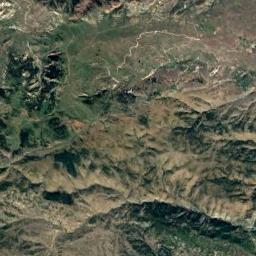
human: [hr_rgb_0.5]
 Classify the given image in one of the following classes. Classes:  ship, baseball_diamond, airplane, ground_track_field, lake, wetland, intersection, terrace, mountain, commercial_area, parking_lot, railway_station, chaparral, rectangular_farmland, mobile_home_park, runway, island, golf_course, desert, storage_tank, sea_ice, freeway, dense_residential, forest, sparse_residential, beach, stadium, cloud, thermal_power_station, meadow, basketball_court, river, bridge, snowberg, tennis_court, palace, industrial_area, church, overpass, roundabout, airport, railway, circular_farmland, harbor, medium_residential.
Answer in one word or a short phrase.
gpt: mountain